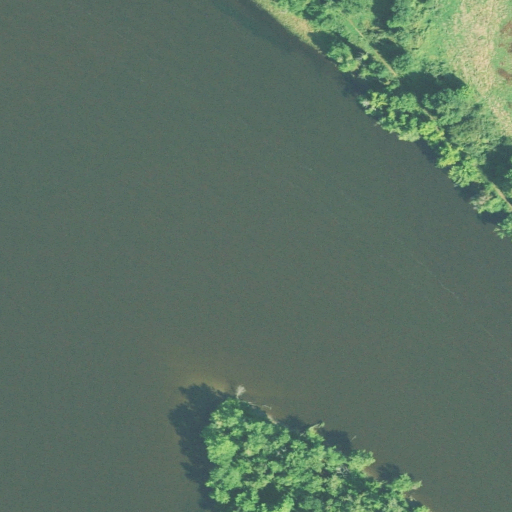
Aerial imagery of bar in Connecticut named Pistol Point Bar containing open water, deciduous forest, herbaceous wetlands, woody wetlands, and grassland